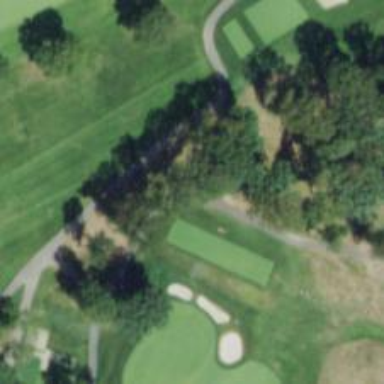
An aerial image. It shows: Footway that doubles as golf path.